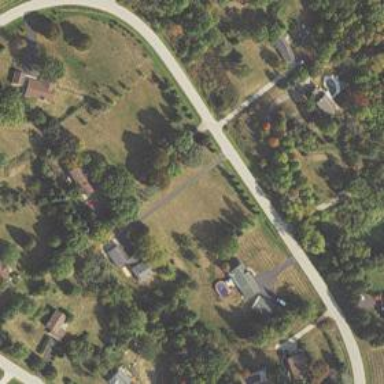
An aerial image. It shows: Driveway.